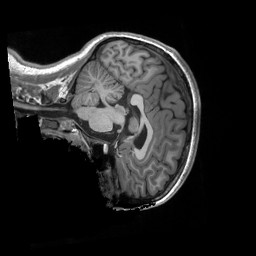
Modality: T1w
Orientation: sagittal
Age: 20